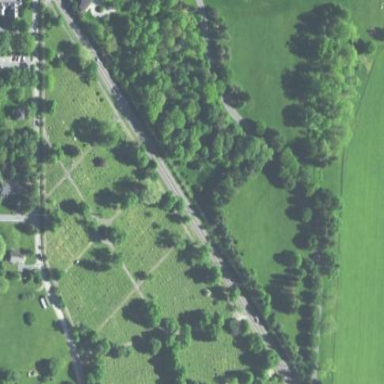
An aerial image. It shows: Cemetery.